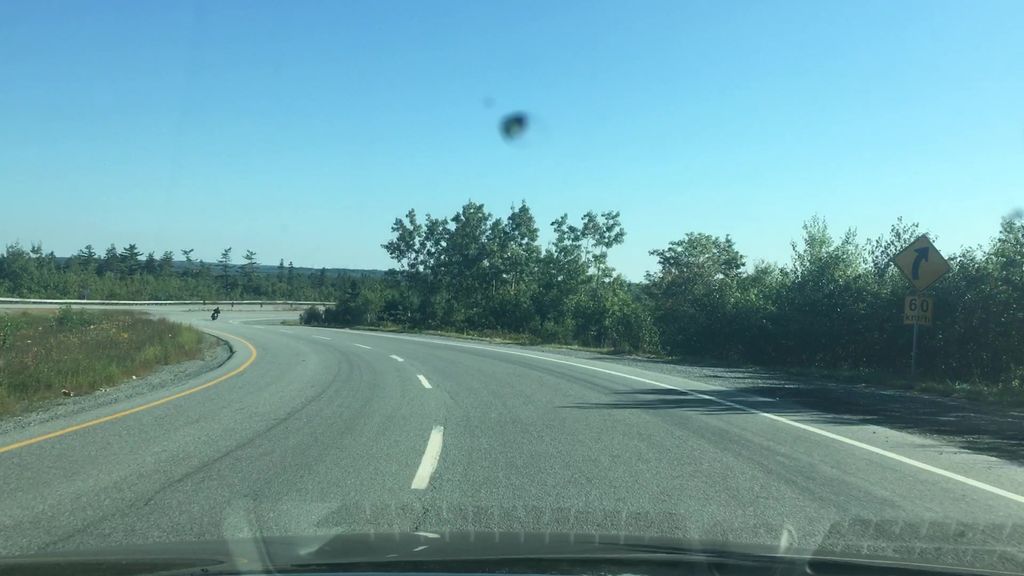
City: halifax